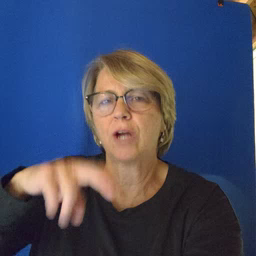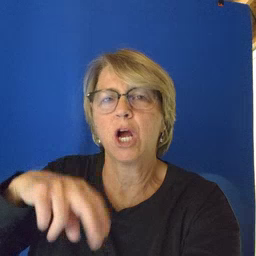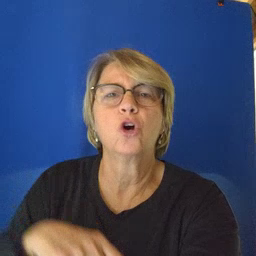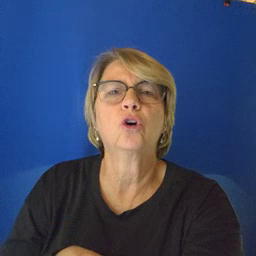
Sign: chair